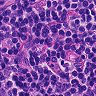
Metastatic tissue present: no